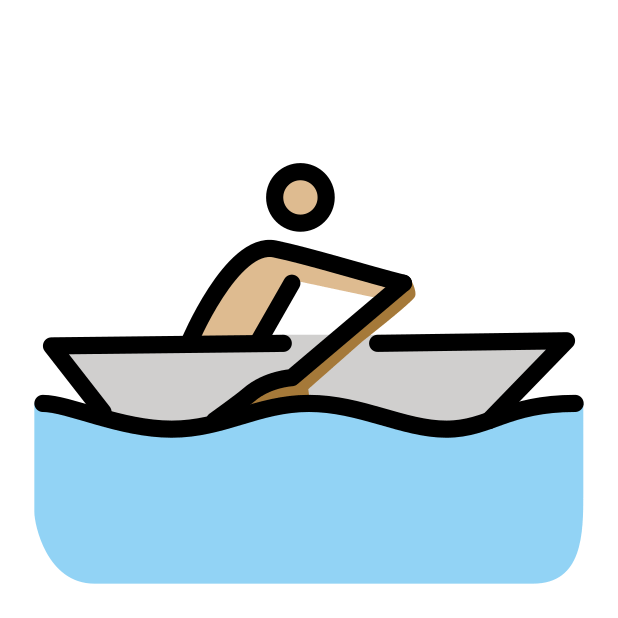
person rowing boat: medium-light skin tone